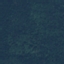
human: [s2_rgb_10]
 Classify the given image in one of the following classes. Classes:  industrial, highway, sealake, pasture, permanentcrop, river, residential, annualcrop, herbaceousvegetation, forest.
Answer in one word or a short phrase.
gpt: Forest